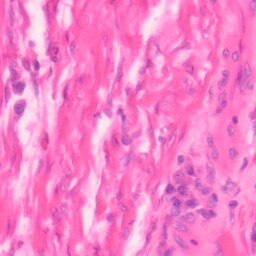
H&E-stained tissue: Colon